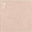
Piece: xx